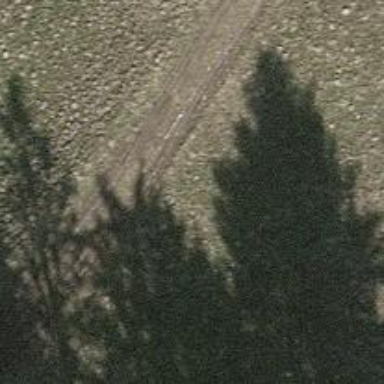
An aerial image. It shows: Grass track with grade 5 tracktype.